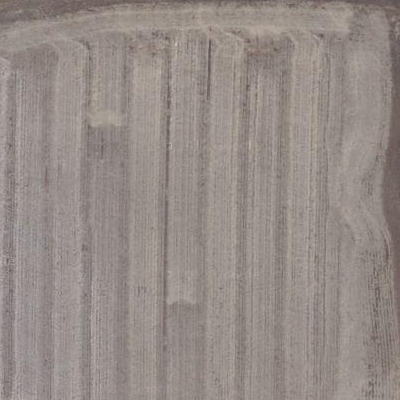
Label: bField